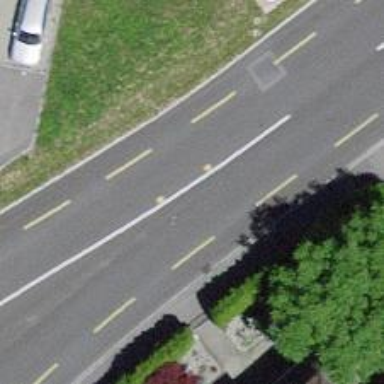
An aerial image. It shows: Secondary road with left-side cycle lane and sidewalk.